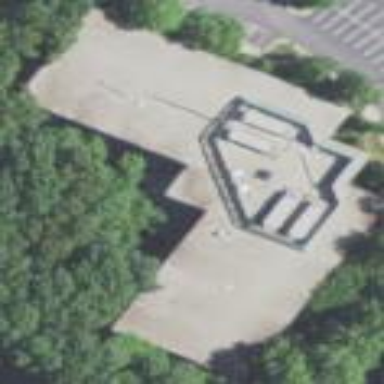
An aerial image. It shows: Commercial building.